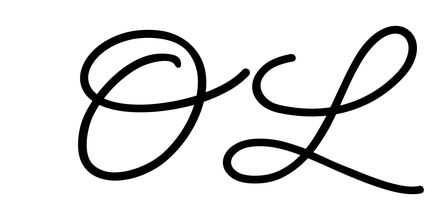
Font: MeowScript-Regular